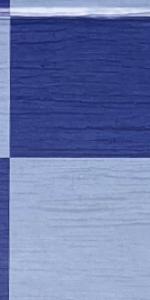
Label: Empty